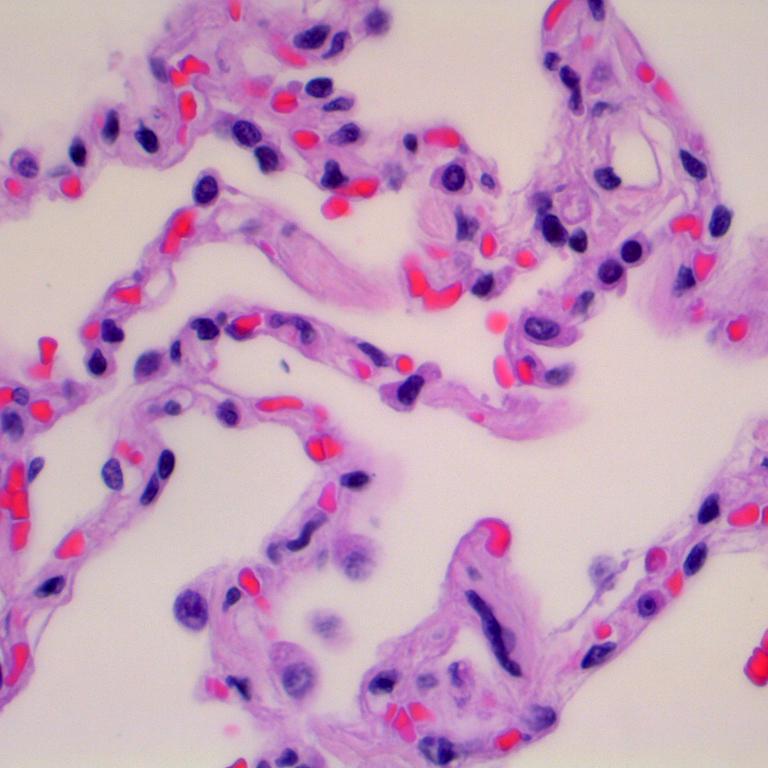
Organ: lung
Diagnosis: benign